Field crop: maize
Growth stage: 1
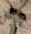
Species: atriplex